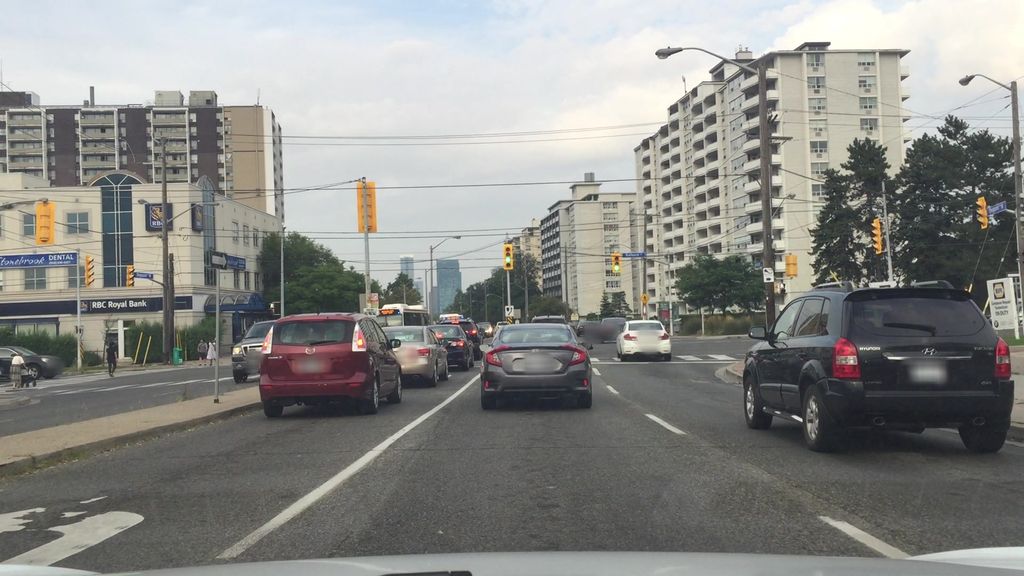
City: toronto